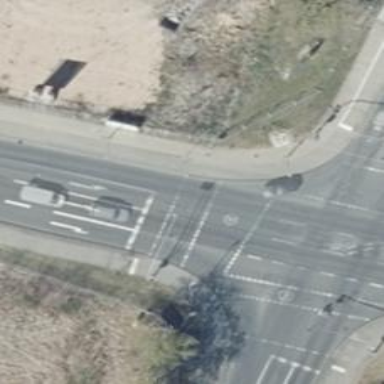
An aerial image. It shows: Road with traffic signals at the crossing.